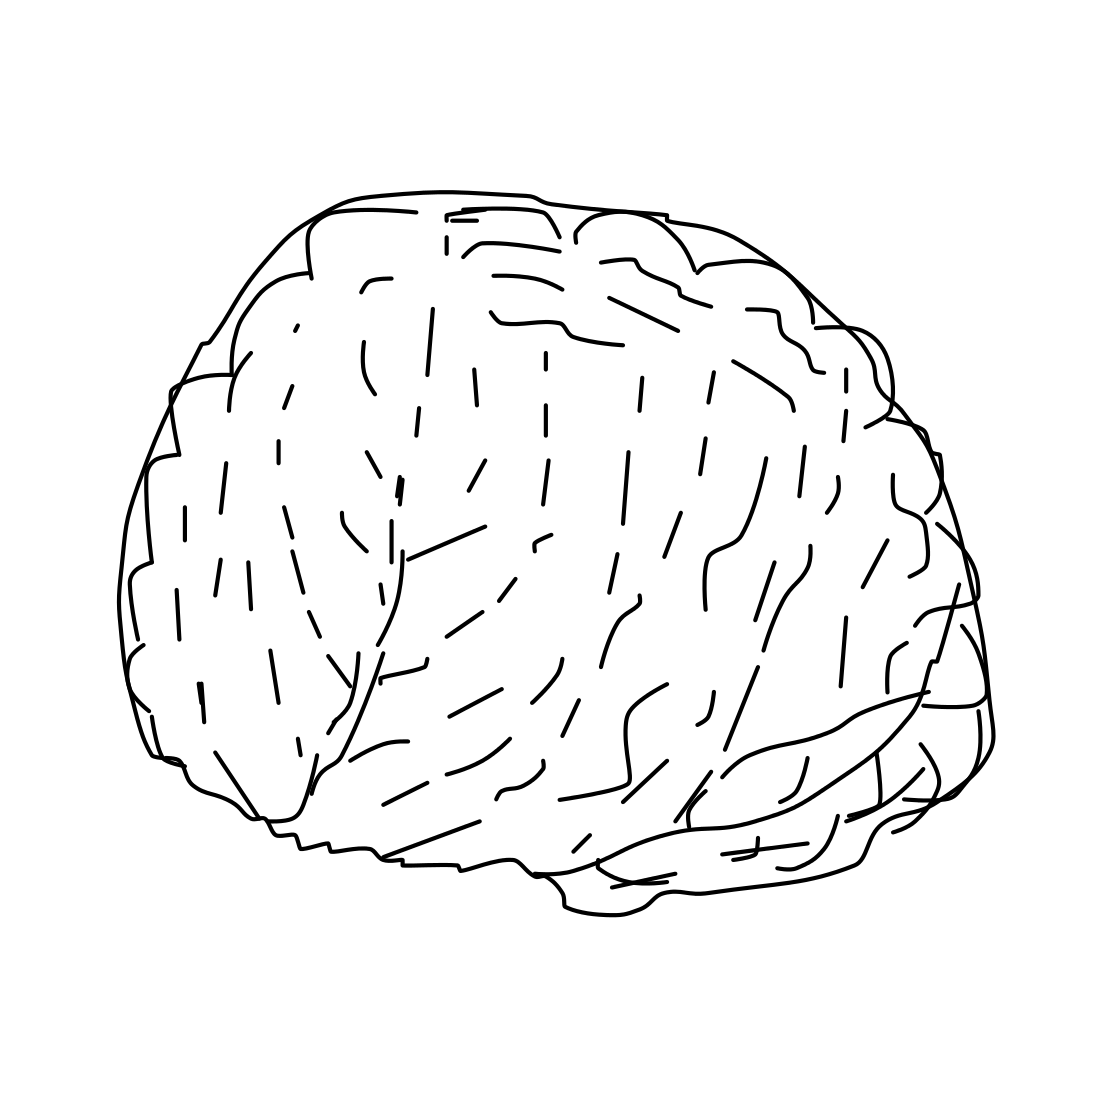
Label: brain